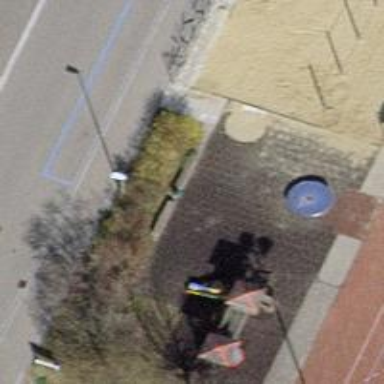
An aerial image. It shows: Playground area for leisure land.